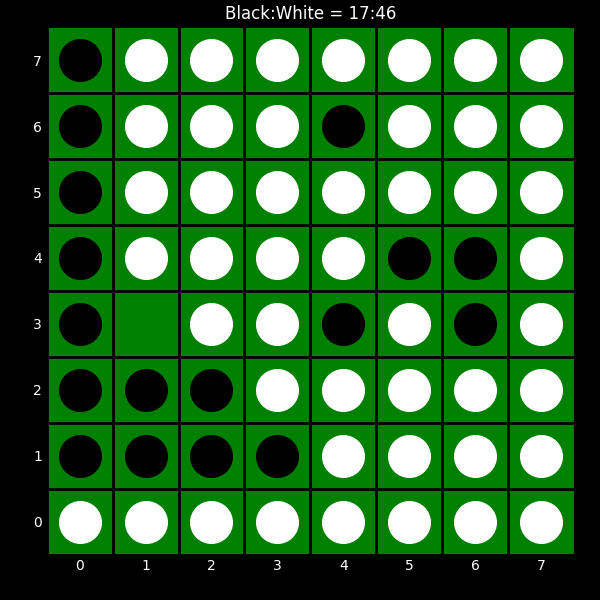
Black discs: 17
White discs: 46